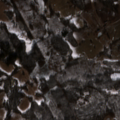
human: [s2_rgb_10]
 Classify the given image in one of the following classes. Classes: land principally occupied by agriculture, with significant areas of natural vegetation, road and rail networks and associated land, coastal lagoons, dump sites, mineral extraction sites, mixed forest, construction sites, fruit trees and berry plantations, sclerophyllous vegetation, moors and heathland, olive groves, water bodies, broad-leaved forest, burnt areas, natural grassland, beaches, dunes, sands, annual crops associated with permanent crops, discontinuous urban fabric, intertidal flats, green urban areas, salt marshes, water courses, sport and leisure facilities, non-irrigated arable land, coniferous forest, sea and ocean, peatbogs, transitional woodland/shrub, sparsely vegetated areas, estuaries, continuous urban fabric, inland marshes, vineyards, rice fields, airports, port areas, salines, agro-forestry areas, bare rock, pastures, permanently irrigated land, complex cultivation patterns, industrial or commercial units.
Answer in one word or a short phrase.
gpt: land principally occupied by agriculture, with significant areas of natural vegetation, broad-leaved forest